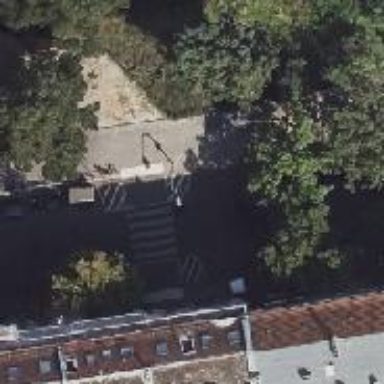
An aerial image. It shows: Marked zebra crossing on the road.